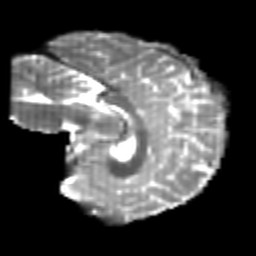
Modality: T2w
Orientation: sagittal
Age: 25
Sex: female
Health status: healthy
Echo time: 0.074 s